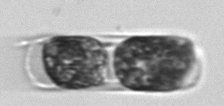
Label: Hemiaulus